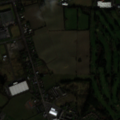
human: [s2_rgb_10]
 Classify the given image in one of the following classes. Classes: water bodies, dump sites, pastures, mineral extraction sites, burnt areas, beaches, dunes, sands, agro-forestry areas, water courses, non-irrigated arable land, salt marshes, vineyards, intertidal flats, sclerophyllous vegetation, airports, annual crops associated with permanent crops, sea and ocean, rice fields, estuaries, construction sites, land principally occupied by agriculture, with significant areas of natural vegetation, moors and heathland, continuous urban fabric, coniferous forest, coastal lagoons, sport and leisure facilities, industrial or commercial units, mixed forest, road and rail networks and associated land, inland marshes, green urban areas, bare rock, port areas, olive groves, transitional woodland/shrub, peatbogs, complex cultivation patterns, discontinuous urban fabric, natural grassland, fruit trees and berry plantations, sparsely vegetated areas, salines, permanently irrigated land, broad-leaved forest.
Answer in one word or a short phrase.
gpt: discontinuous urban fabric, industrial or commercial units, sport and leisure facilities, non-irrigated arable land, pastures